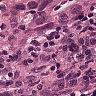
Metastatic tissue present: yes